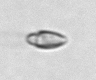
Label: Katodinium_or_Torodinium